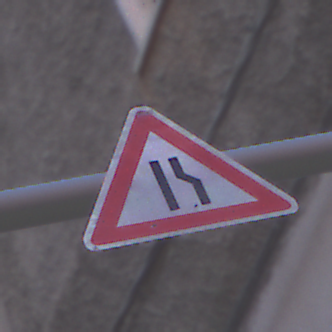
Verkehrszeichen: EinseitigVerengteFahrbahnRechts
Umgebung: Outdoor, Urban
Tageszeit: MorningAfternoon
Wetter: PartlyCloudy
Licht: Natural
Jahreszeit: NotSpecified
Kontrast: MediumContrast